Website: macys
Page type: billing-address
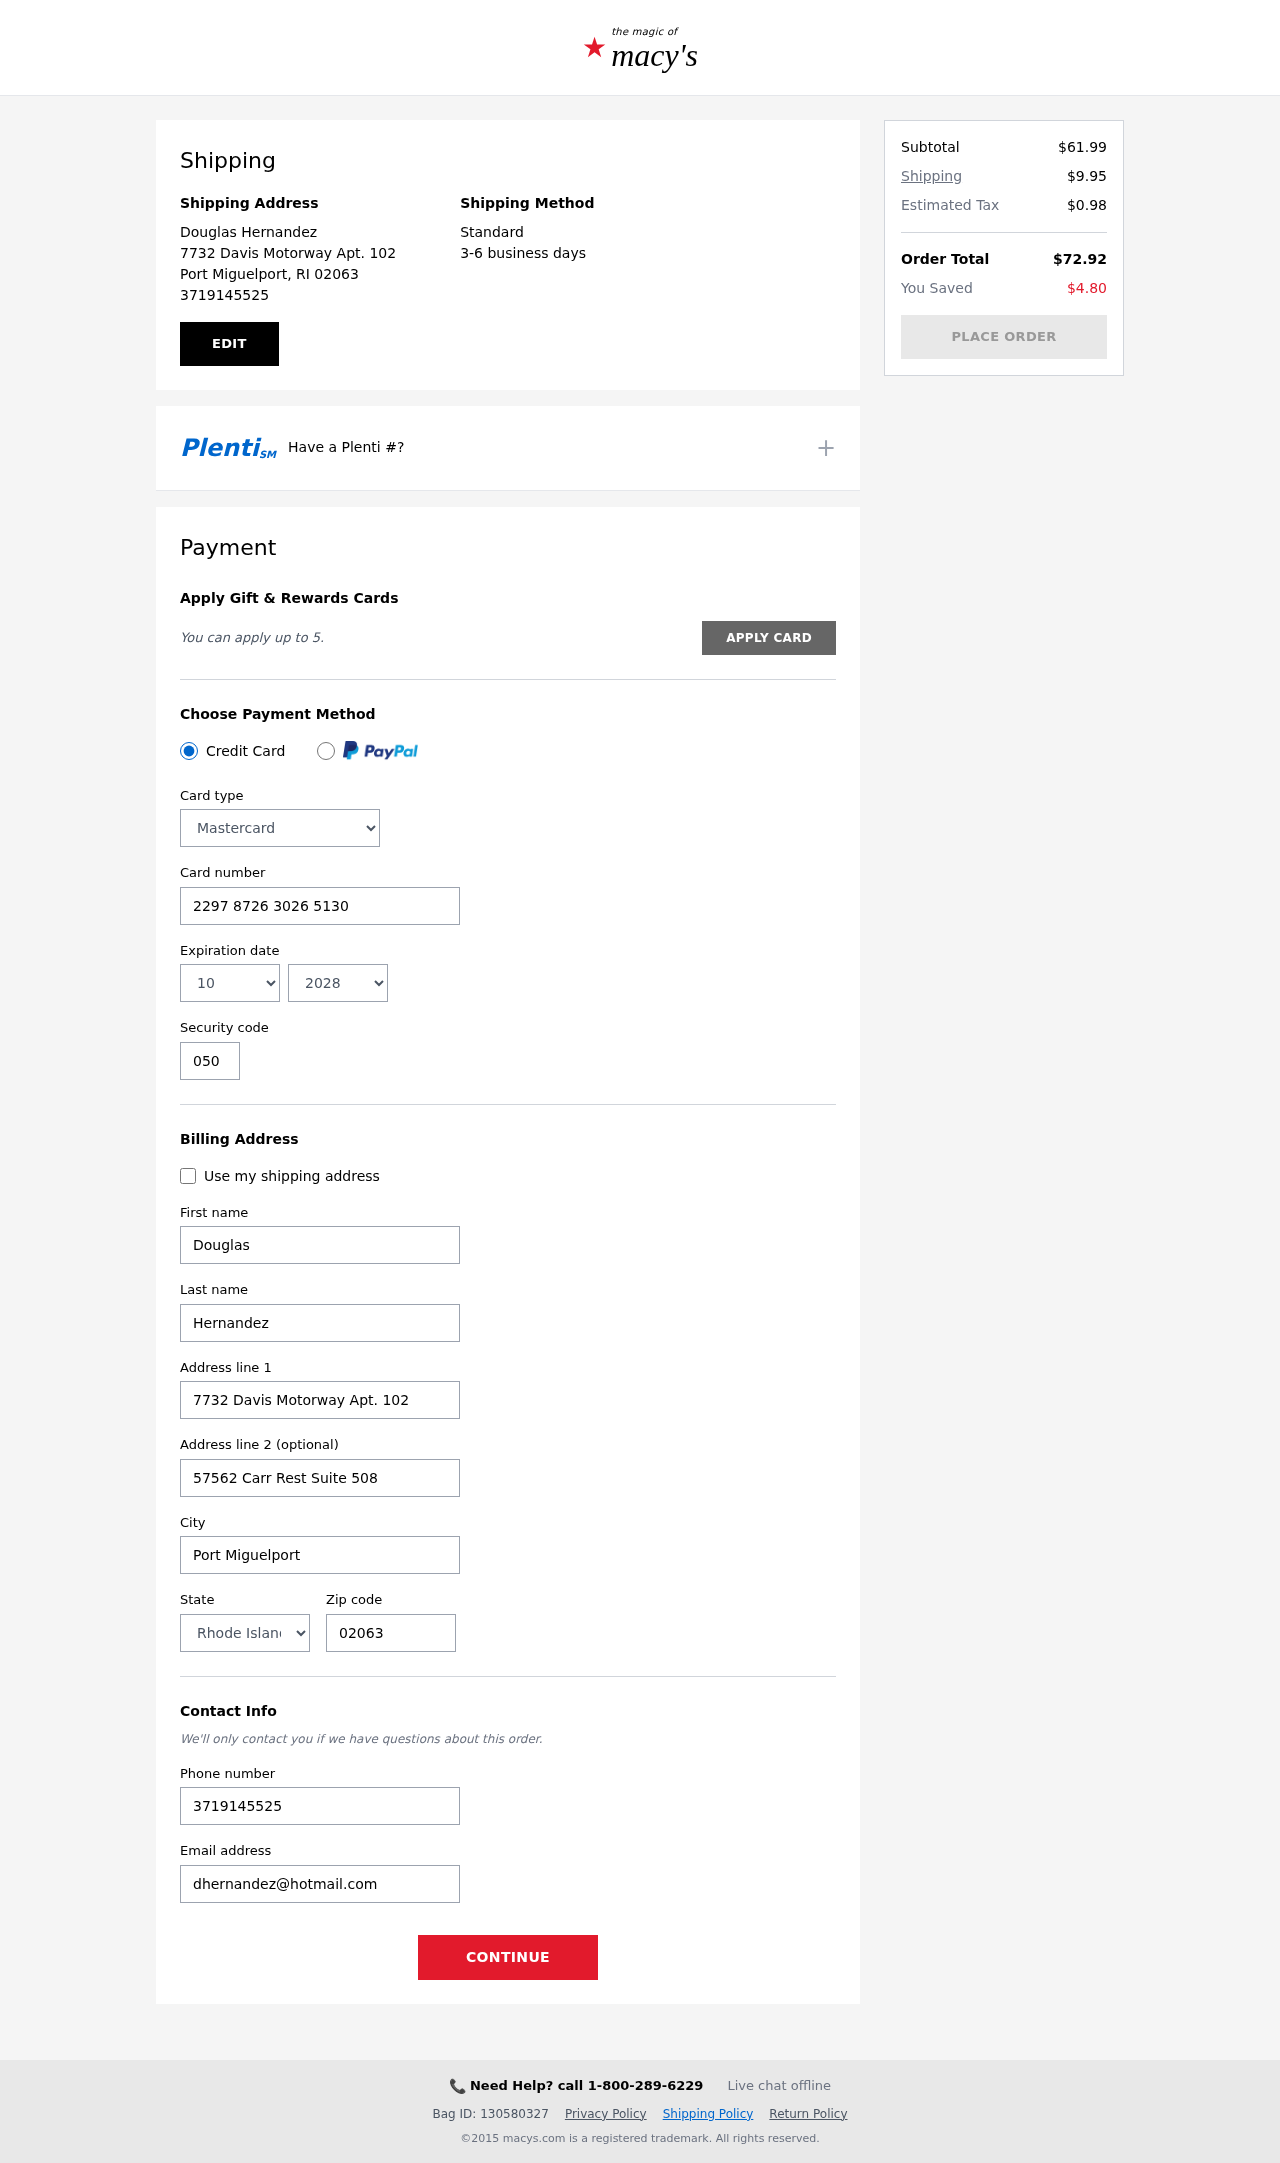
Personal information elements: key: PII_CARD_CVV
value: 050
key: PII_CARD_EXPIRY_MONTH
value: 10
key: PII_CARD_EXPIRY_YEAR
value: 28
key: PII_CARD_NUMBER
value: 2297 8726 3026 5130
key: PII_CARD_TYPE
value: Mastercard
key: PII_CITY
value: Port Miguelport
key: PII_CITY_STATE_ZIP
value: Port Miguelport, RI 02063
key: PII_EMAIL
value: dhernandez@hotmail.com
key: PII_FIRSTNAME
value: Douglas
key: PII_FULLNAME
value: Douglas Hernandez
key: PII_LASTNAME
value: Hernandez
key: PII_PHONE
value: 3719145525
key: PII_POSTCODE
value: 02063
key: PII_STATE
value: Rhode Island
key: PII_STREET
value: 7732 Davis Motorway Apt. 102
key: PII_STREET2
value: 57562 Carr Rest Suite 508
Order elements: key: ORDER_SUBTOTAL
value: $61.99
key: ORDER_SHIPPING_COST
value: $9.95
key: ORDER_TAX
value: $0.98
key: ORDER_TOTAL
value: $72.92
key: ORDER_SAVINGS
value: $4.80